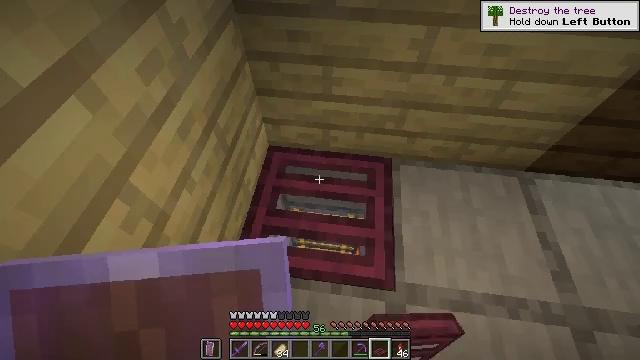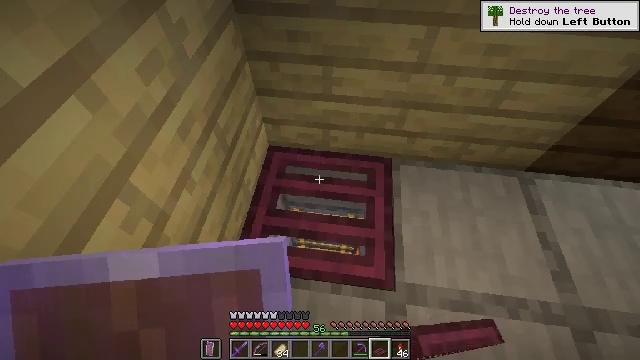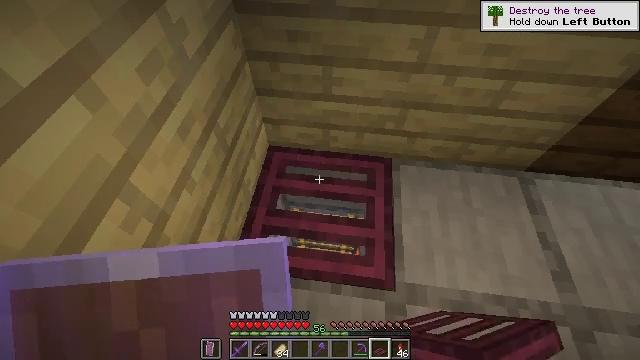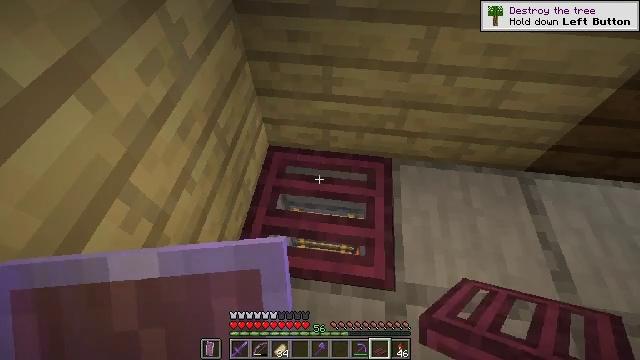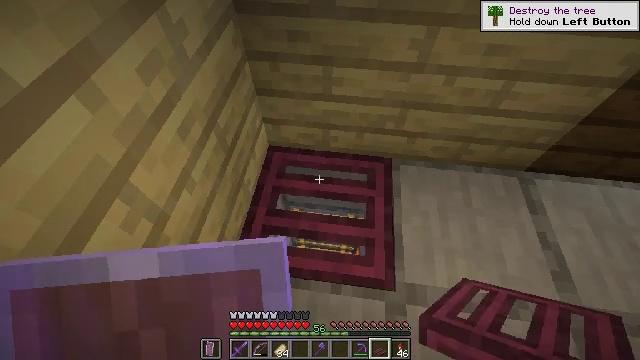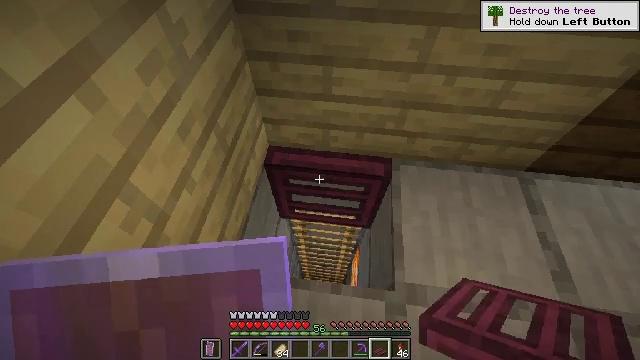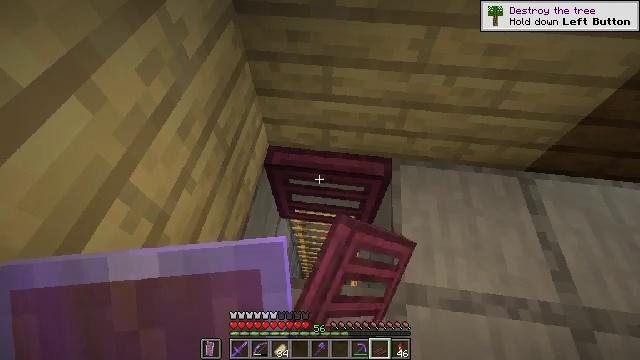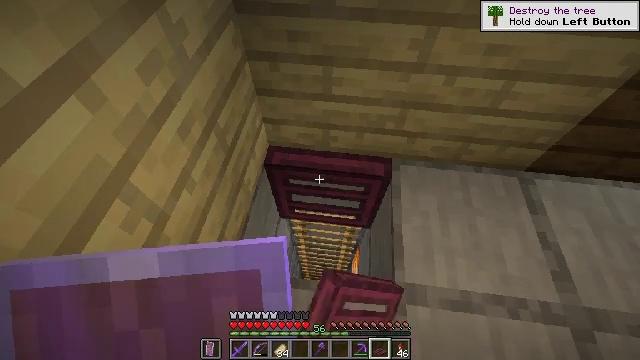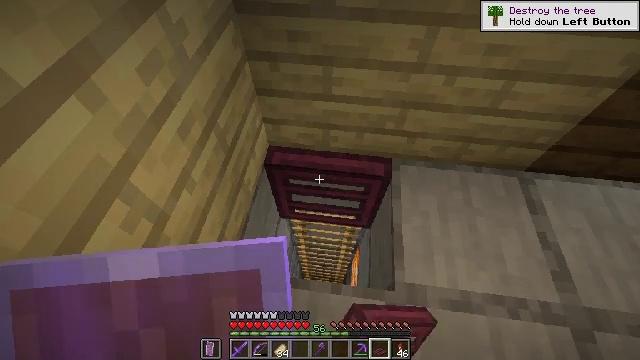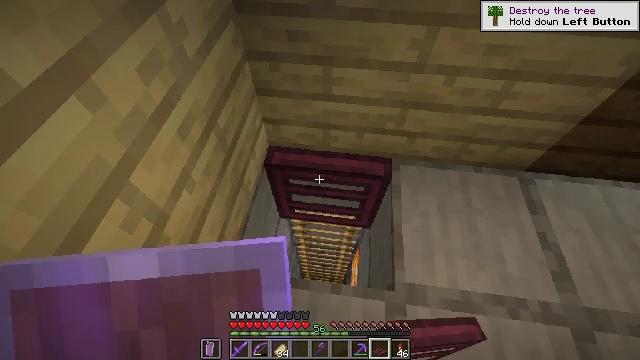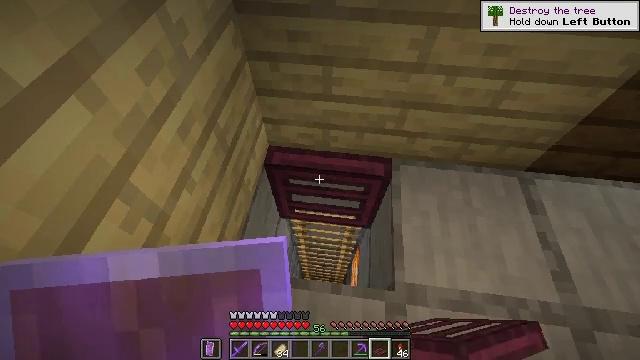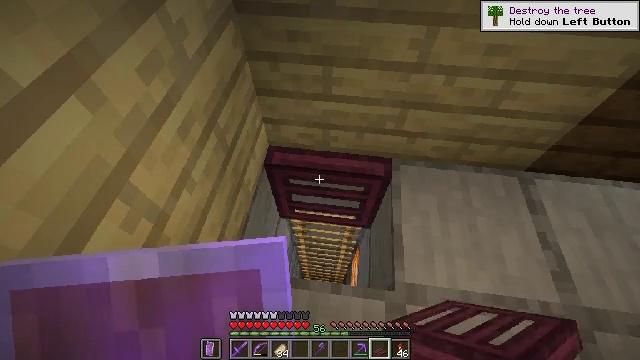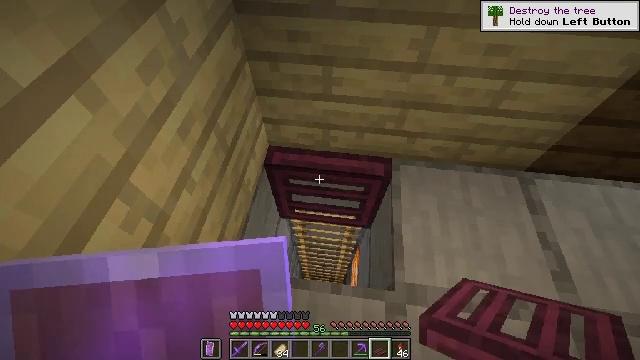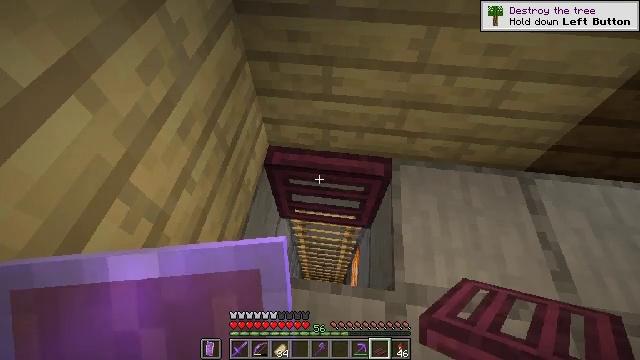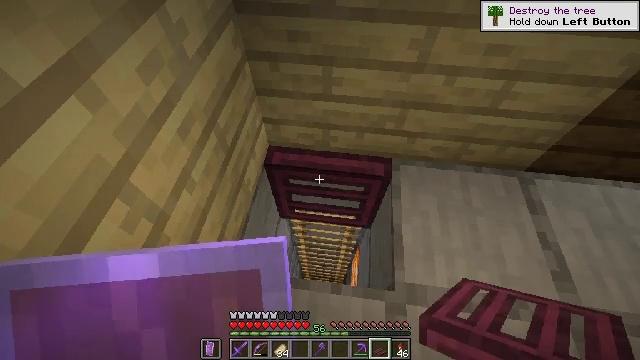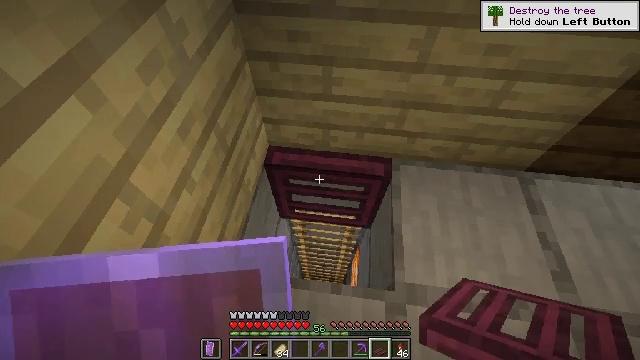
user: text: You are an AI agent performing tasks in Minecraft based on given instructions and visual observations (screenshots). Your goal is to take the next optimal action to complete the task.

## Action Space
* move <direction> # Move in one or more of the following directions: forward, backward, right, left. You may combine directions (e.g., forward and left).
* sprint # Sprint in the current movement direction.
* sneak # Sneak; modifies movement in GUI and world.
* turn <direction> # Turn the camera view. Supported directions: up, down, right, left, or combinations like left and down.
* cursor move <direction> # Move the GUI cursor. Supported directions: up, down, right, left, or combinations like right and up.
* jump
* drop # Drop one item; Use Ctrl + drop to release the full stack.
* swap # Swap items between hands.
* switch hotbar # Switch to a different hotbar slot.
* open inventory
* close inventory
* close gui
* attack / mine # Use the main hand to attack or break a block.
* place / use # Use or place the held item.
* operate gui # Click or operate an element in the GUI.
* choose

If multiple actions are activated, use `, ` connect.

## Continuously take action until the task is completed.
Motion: motion action
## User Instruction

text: Gather the ladder by attacking it.
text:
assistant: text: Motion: no_op
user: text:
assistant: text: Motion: no_op
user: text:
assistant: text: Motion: no_op
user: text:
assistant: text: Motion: no_op
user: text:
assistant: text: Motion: use / place
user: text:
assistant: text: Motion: use / place
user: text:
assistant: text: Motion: use / place
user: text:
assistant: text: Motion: no_op
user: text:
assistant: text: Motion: no_op
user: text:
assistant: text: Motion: no_op
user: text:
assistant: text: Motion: no_op
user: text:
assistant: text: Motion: no_op
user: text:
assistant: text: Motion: no_op
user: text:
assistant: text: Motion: no_op
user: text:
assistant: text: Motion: no_op
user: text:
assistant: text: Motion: move forward
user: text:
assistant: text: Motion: move forward
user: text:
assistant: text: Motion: move forward
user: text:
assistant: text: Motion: move forward
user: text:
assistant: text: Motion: move forward
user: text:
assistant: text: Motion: no_op
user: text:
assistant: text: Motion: no_op
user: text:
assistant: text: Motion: no_op
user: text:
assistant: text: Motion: no_op
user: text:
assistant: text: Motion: no_op
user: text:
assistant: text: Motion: no_op
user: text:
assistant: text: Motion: no_op
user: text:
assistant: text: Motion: no_op
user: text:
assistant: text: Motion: no_op
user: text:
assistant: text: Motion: no_op